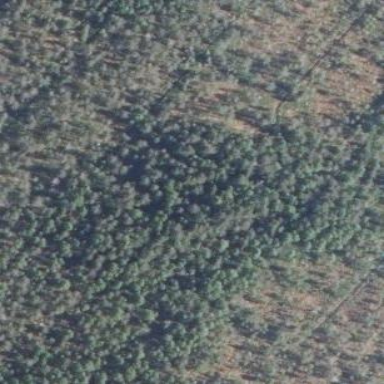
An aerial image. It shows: Woodland consisting mainly of needle-leaved trees.